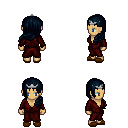
a pixel art fantasy rpg character, female body template, human, tanned skin, red robe, teal pants, raven left-swept hairstyle, silver tiara, brown slippers, four views (front, back, left, right), 2x2 character sprite sheet, small pixel art, hard edges, no anti-aliasing